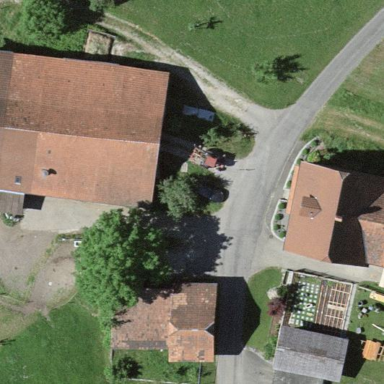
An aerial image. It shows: Farmyard area.